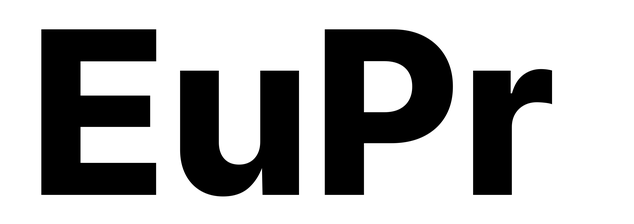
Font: Inter_ExtraBold